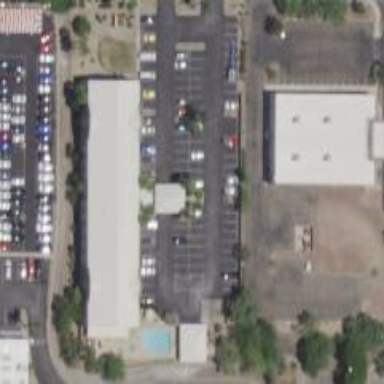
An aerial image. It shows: Parking space.